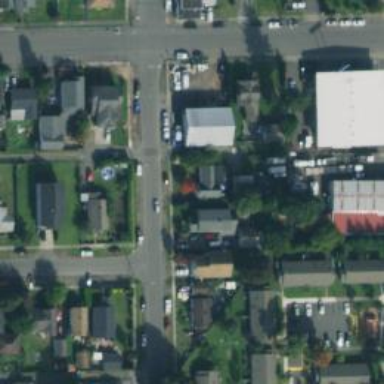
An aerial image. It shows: Alleyway designated as service road.